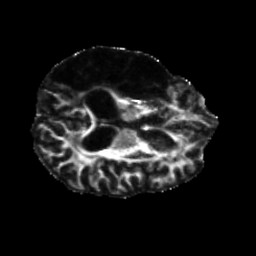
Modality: FA
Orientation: axial
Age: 51
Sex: male
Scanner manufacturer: siemens
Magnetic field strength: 3 T
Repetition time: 5.25 s
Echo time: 0.08 s